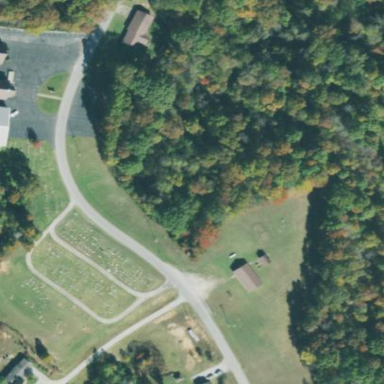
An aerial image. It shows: Cemetery.